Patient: sex M, age 81
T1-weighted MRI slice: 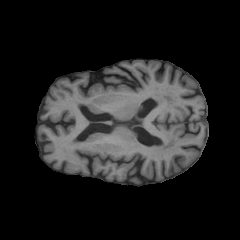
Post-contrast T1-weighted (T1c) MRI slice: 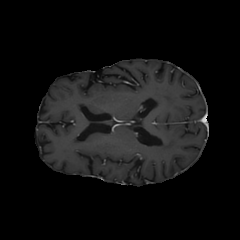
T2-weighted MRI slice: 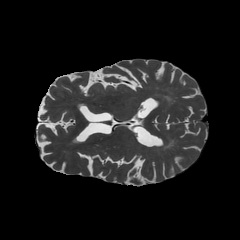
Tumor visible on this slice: no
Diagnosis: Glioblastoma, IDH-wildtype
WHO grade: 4